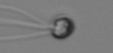
Label: flagellate